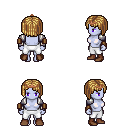
a pixel art fantasy rpg character, female body template, dark elf, purple skin, steel arm armor, white pants, blonde pageboy hairstyle, bronze tiara, leather bracers, brown shoes, four views (front, back, left, right), 2x2 character sprite sheet, small pixel art, hard edges, no anti-aliasing